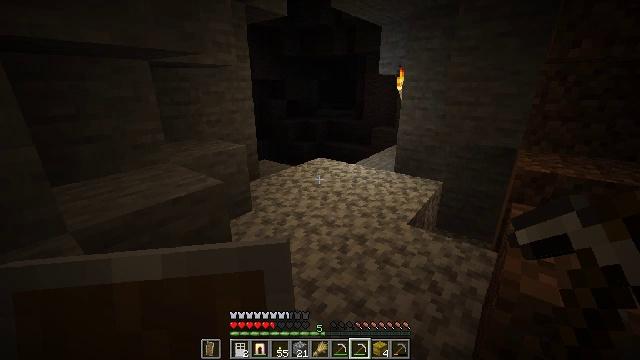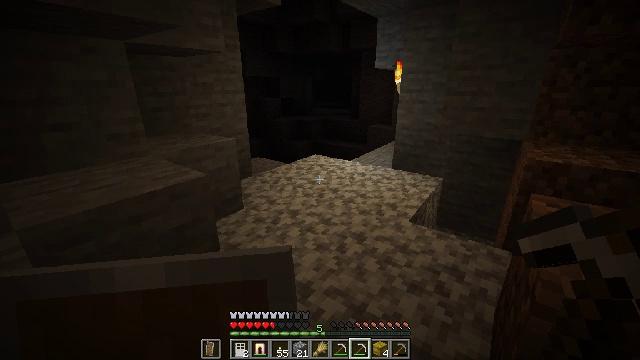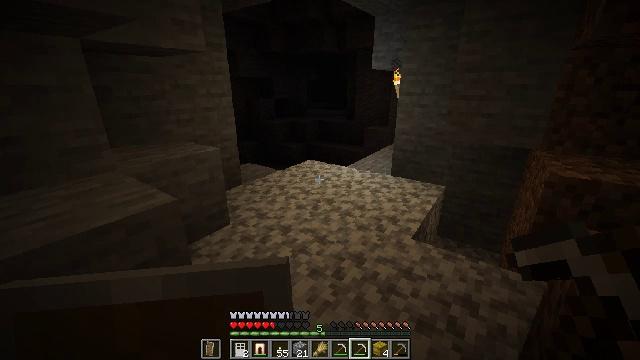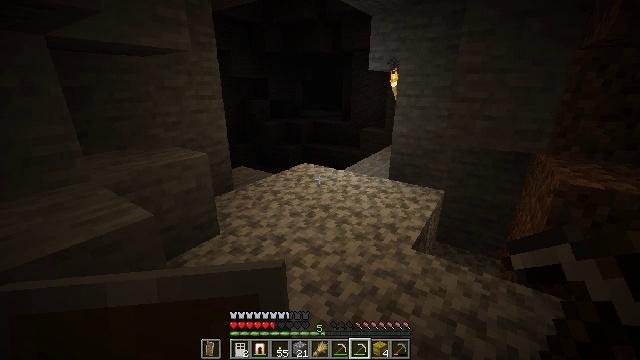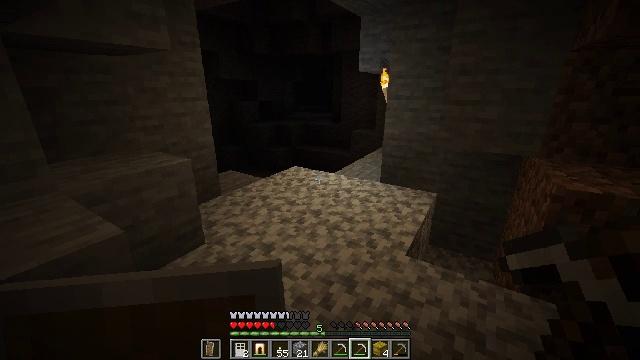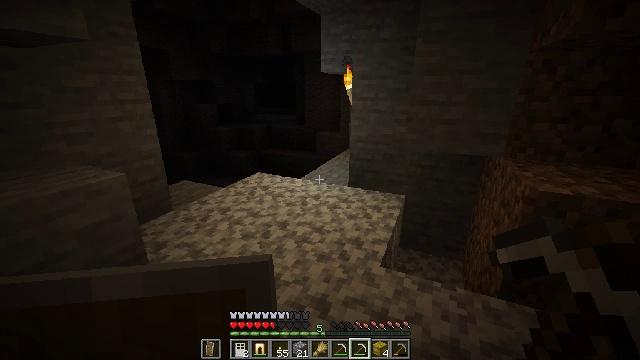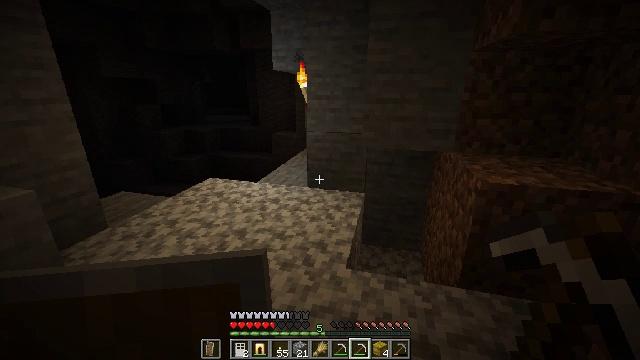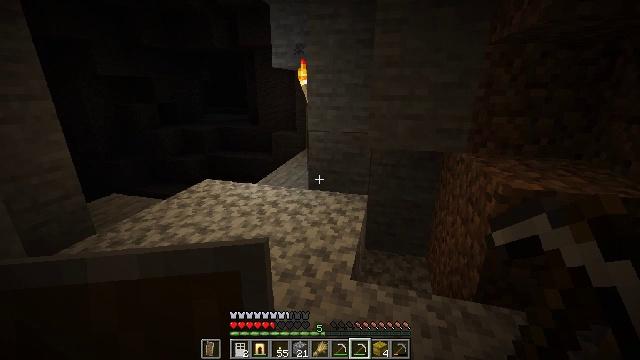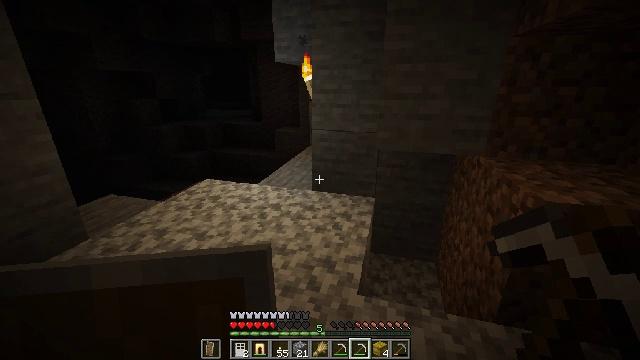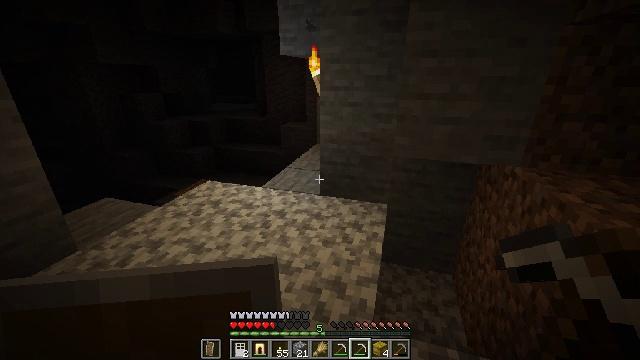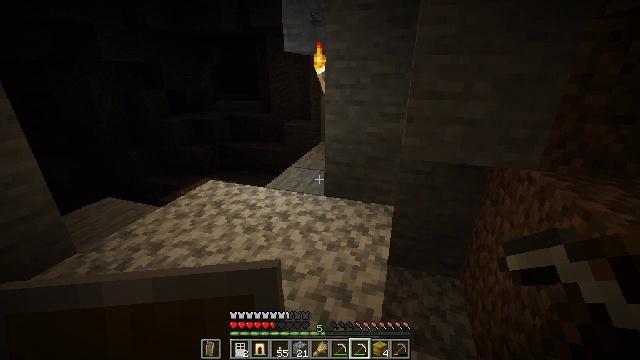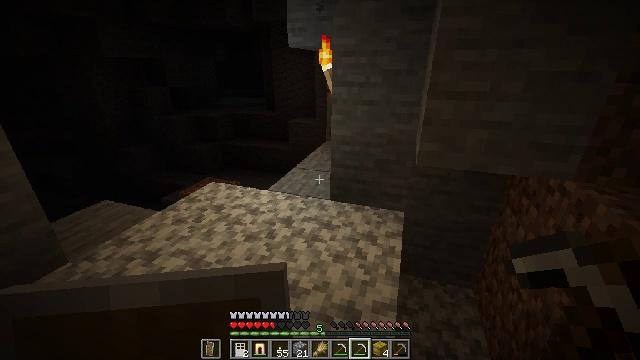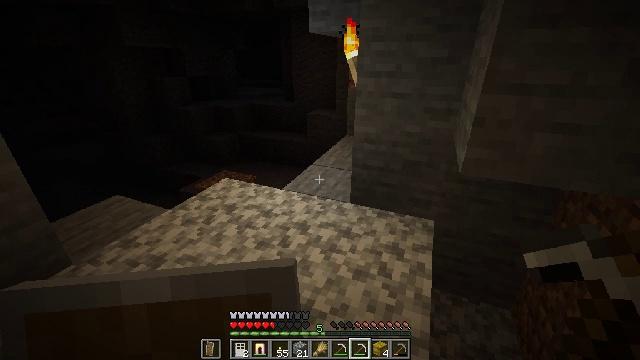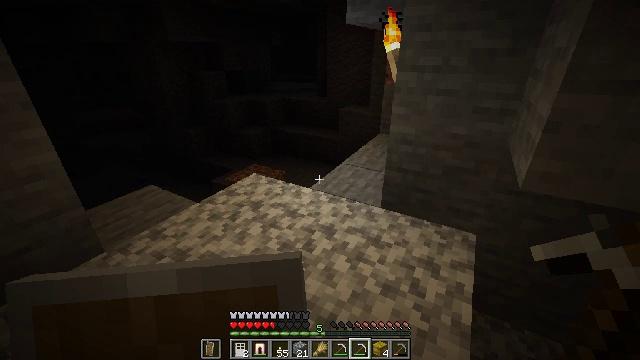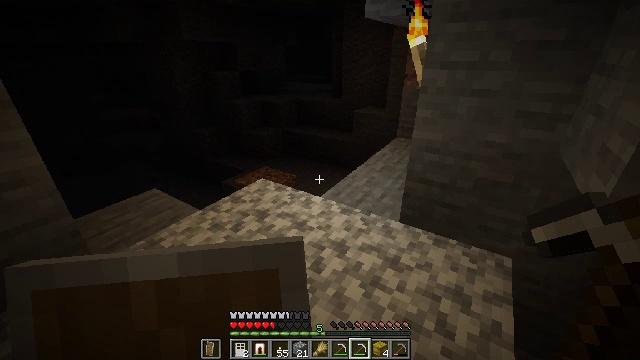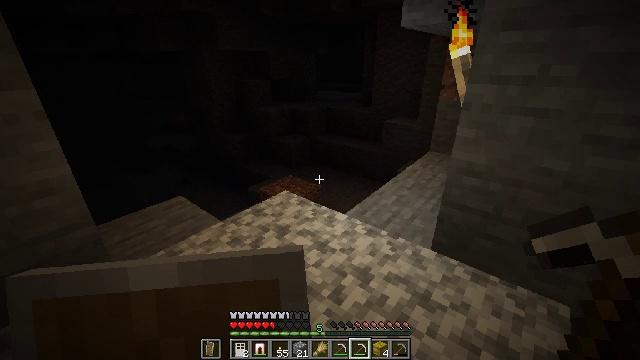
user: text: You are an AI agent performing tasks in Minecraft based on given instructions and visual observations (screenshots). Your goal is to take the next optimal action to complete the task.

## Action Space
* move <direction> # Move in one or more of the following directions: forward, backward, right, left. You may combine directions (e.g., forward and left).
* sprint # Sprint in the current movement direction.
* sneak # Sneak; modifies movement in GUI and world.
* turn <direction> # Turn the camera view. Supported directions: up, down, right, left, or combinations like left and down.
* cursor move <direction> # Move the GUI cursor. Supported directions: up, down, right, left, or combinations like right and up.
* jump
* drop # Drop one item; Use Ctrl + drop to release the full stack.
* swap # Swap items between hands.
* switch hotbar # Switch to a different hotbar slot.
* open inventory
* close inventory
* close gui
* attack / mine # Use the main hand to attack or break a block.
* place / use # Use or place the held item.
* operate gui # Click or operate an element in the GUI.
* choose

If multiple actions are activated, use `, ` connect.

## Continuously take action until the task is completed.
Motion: motion action
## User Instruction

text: Pull up beetroots from the soil.
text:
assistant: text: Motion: move forward, turn right
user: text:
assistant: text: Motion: move forward, turn right
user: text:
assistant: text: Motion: move forward
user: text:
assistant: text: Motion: move forward, turn right
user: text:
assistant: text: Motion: move forward, turn right
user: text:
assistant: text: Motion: move forward, turn right
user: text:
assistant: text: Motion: move forward
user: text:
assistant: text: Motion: move forward
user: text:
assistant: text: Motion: move forward, turn left and down
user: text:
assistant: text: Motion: move forward
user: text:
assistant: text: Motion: move forward, turn left
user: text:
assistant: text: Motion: move forward, turn left and down
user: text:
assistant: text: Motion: move forward, turn left and down
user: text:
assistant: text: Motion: move forward, turn left
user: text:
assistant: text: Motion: move forward, turn left and up
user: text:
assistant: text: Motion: move forward, turn left
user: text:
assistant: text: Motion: move forward
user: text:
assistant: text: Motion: move forward, turn left
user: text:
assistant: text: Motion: move forward, turn left
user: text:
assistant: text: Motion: move forward, turn left
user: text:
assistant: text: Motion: move forward, turn left
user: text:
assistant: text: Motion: move forward, turn left
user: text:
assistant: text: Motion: move forward, turn left
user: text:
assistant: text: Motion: move forward, turn left and up
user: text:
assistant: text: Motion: turn left and up
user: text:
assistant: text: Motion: turn left and up
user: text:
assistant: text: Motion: no_op
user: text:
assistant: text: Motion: no_op
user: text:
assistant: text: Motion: no_op
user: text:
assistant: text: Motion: no_op